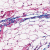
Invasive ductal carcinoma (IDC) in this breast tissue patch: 0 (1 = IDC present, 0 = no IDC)